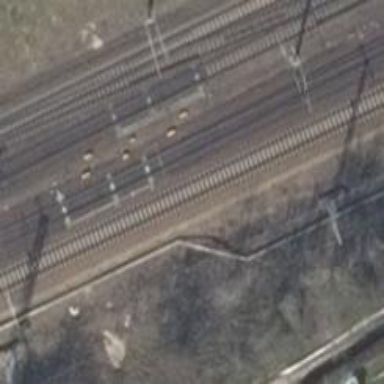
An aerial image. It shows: Railway switch with the turnout on the left side.